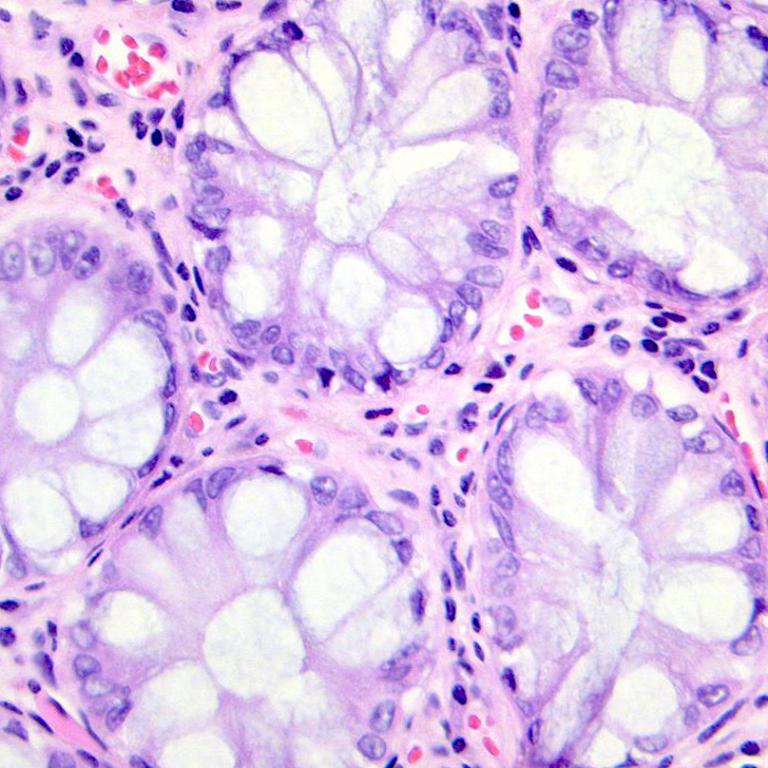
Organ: colon
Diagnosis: benign